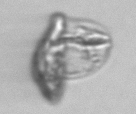
Label: Karenia